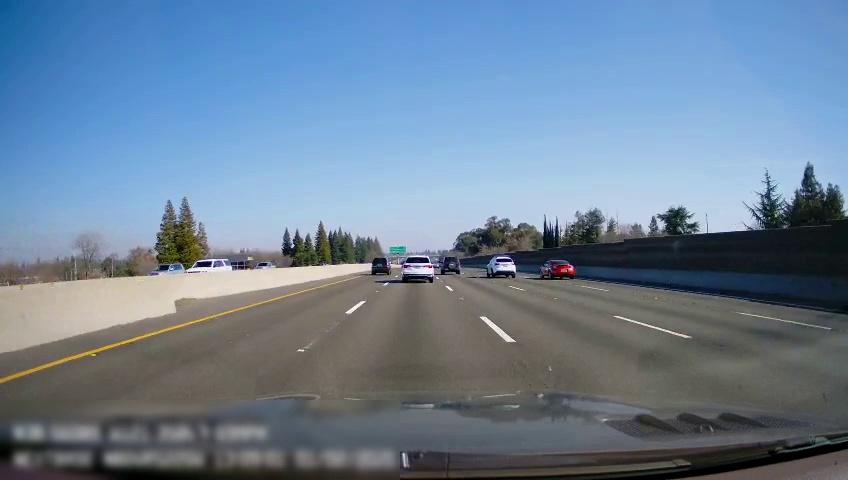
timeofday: Day
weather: Sunny
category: Drivable Space
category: Vehicles | Van
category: Vehicles | SUV
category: Vehicles | Truck
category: Vehicles | Car
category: Vehicles | SUV
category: Vehicles | SUV
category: Vehicles | Car
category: Vehicles | SUV
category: Lanes | Alternate Lane
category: Lanes | Current Lane
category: Lanes | Current Lane
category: Lanes | Alternate Lane
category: Lanes | Alternate Lane
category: Lanes | Alternate Lane
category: Traffic | Signs